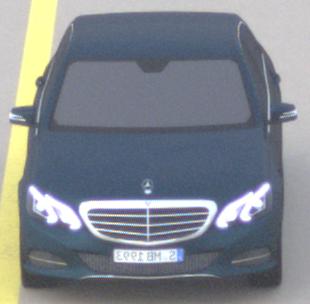
Make: Mercedes-Benz
Model: E 200
Detailed model: E-Class (212) Limousine
Model produced from: 2013/04
Model produced until: 2015/10
Doors: 4
Color: blue
Road condition: dry road
Daytime: morning or afternoon
Contrast: low contrast